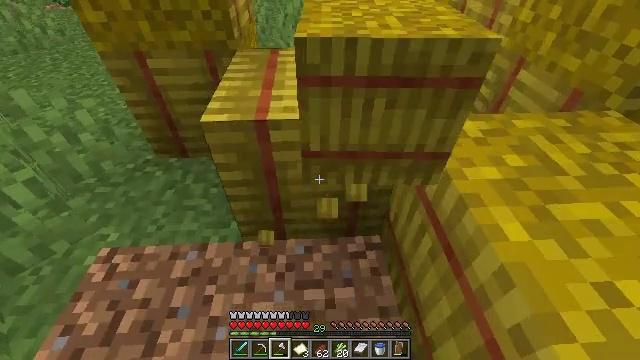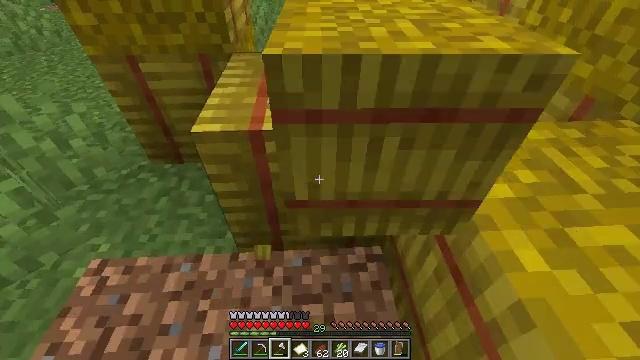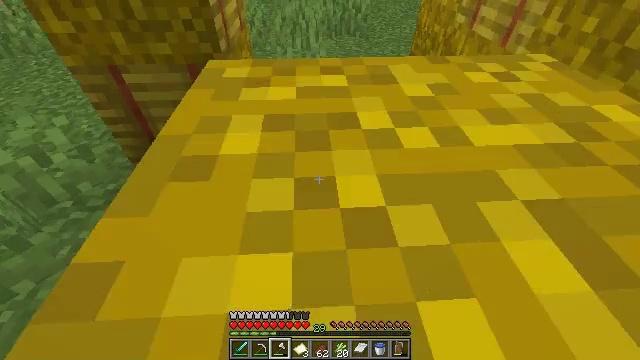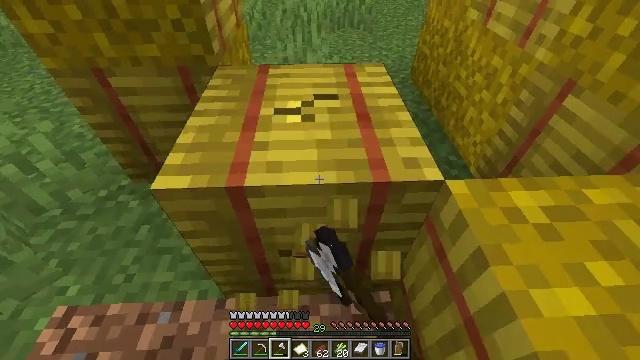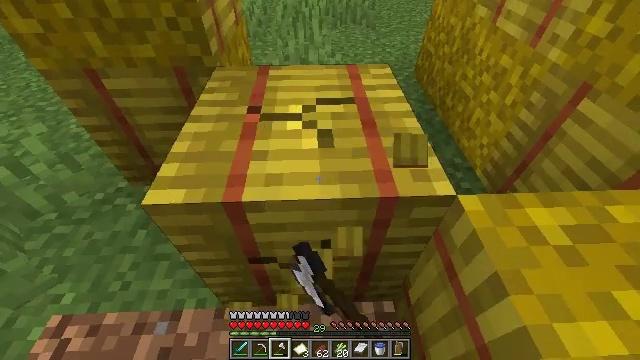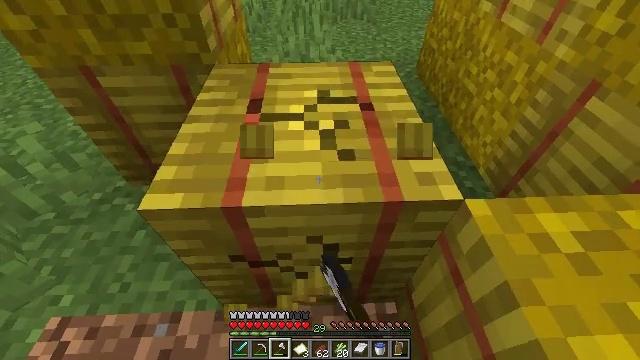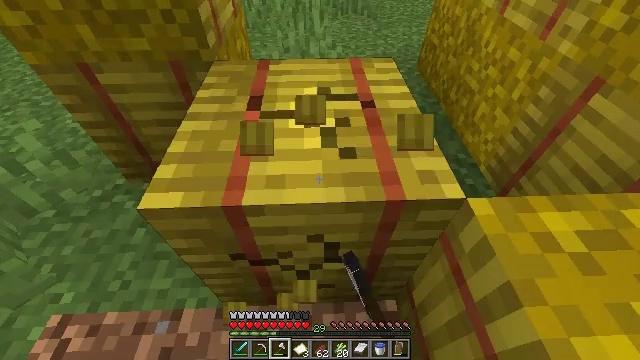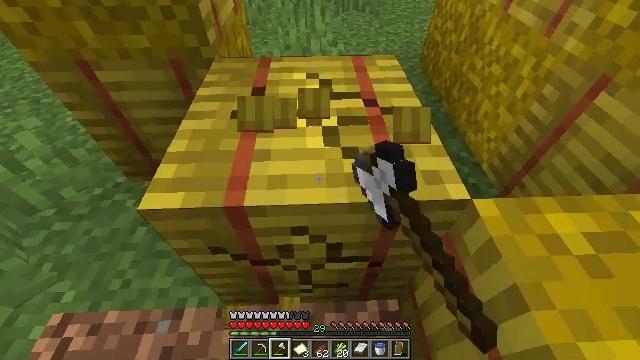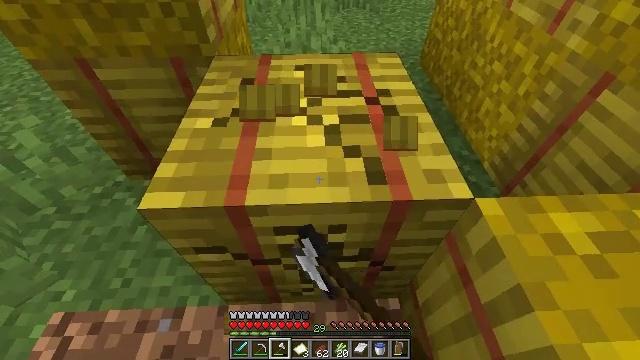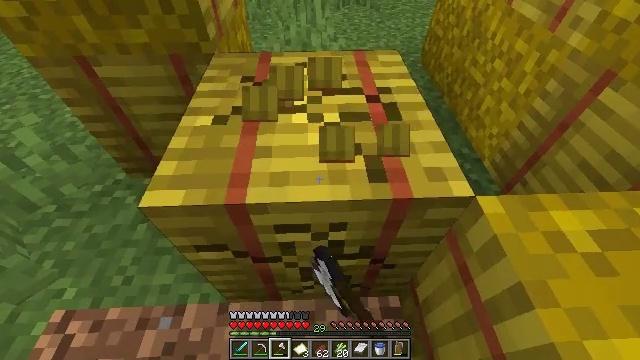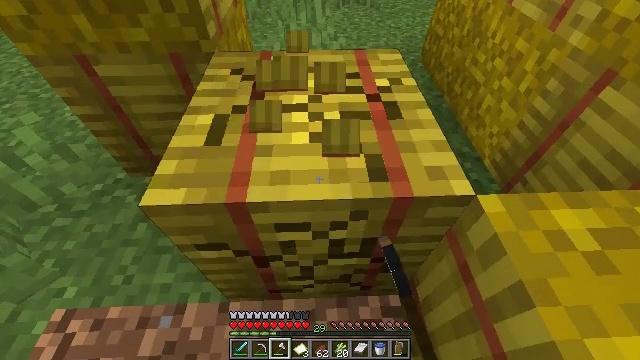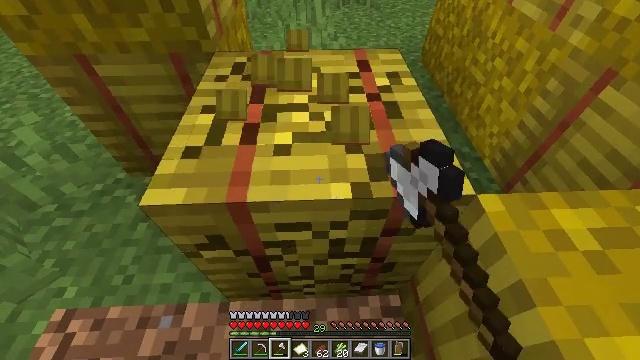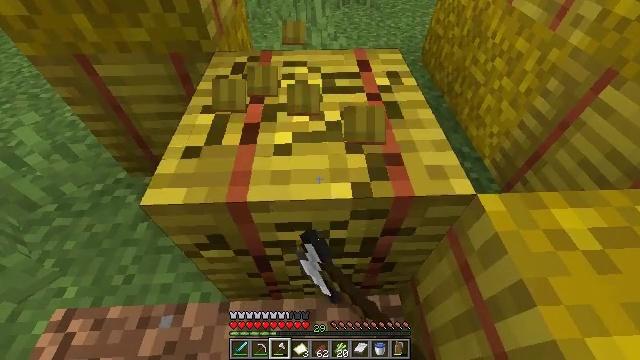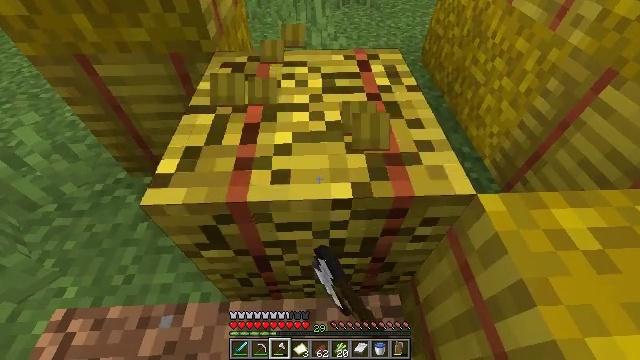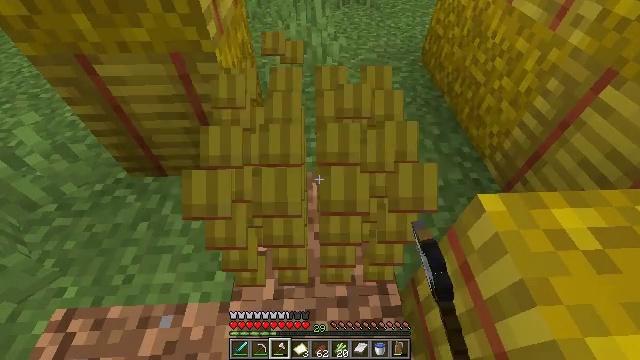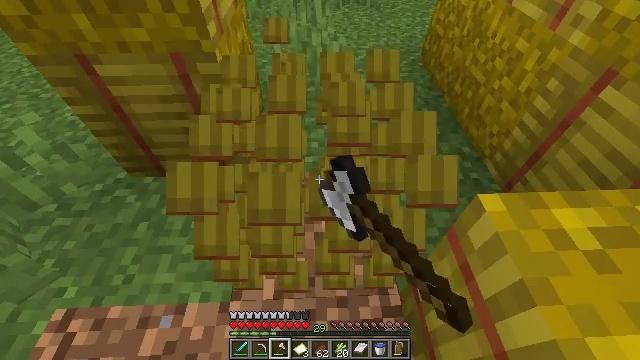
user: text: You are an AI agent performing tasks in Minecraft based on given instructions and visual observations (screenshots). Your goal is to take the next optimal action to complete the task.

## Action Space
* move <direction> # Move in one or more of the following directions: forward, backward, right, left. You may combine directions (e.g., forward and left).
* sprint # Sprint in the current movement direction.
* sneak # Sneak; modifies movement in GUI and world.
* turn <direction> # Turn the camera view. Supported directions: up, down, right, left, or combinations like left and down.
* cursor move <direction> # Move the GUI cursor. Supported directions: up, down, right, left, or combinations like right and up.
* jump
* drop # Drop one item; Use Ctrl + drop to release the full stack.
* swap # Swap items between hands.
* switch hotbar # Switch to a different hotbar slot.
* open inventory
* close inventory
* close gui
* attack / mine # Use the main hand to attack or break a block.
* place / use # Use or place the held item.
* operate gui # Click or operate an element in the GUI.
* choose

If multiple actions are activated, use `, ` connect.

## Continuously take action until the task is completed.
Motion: motion action
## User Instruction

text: Collect a hay block for crafting.
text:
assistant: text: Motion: move forward, attack / mine
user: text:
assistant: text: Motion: move forward, attack / mine
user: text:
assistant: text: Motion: turn down, attack / mine
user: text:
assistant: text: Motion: attack / mine
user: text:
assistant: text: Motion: attack / mine
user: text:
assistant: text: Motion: attack / mine
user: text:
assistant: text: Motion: attack / mine
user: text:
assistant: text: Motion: attack / mine
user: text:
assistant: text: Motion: attack / mine
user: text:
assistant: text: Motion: attack / mine
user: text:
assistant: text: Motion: attack / mine
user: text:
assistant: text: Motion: attack / mine
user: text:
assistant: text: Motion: attack / mine
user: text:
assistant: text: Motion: attack / mine
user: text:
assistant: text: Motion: attack / mine
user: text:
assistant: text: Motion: attack / mine
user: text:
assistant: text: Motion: turn right, attack / mine
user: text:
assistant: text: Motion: move right, turn right and down, attack / mine
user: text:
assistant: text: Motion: move right, turn right and down, attack / mine
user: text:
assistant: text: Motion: move right, turn right and down, attack / mine
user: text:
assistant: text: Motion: move right, turn right, attack / mine
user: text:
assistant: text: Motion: turn right, attack / mine
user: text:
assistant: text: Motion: attack / mine
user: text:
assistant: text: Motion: attack / mine
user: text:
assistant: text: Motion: attack / mine
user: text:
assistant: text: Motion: attack / mine
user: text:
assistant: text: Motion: attack / mine
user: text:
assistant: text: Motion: attack / mine
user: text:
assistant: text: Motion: attack / mine
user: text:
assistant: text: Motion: turn left, attack / mine